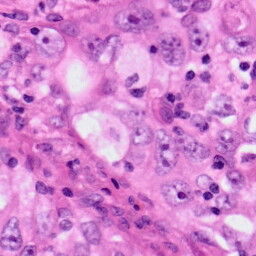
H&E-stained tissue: Lung